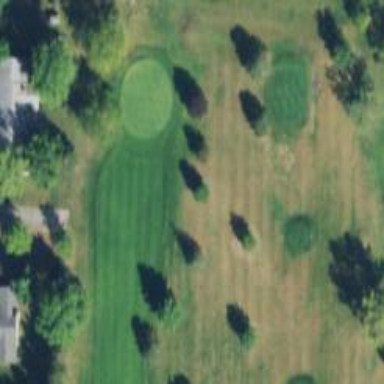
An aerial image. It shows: Golf hole.